Field crop: maize
Growth stage: 1
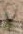
Species: salsola